Field crop: maize
Growth stage: 2
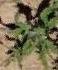
Species: atriplex